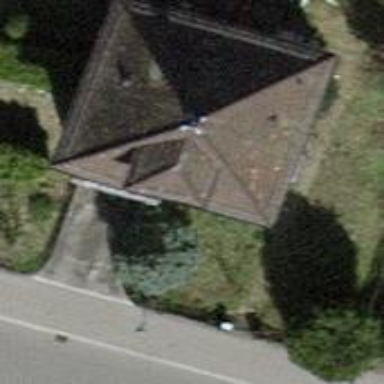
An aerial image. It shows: Building with pyramidal roof shape.